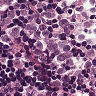
Metastatic tissue present: yes